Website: apple
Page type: billing-address
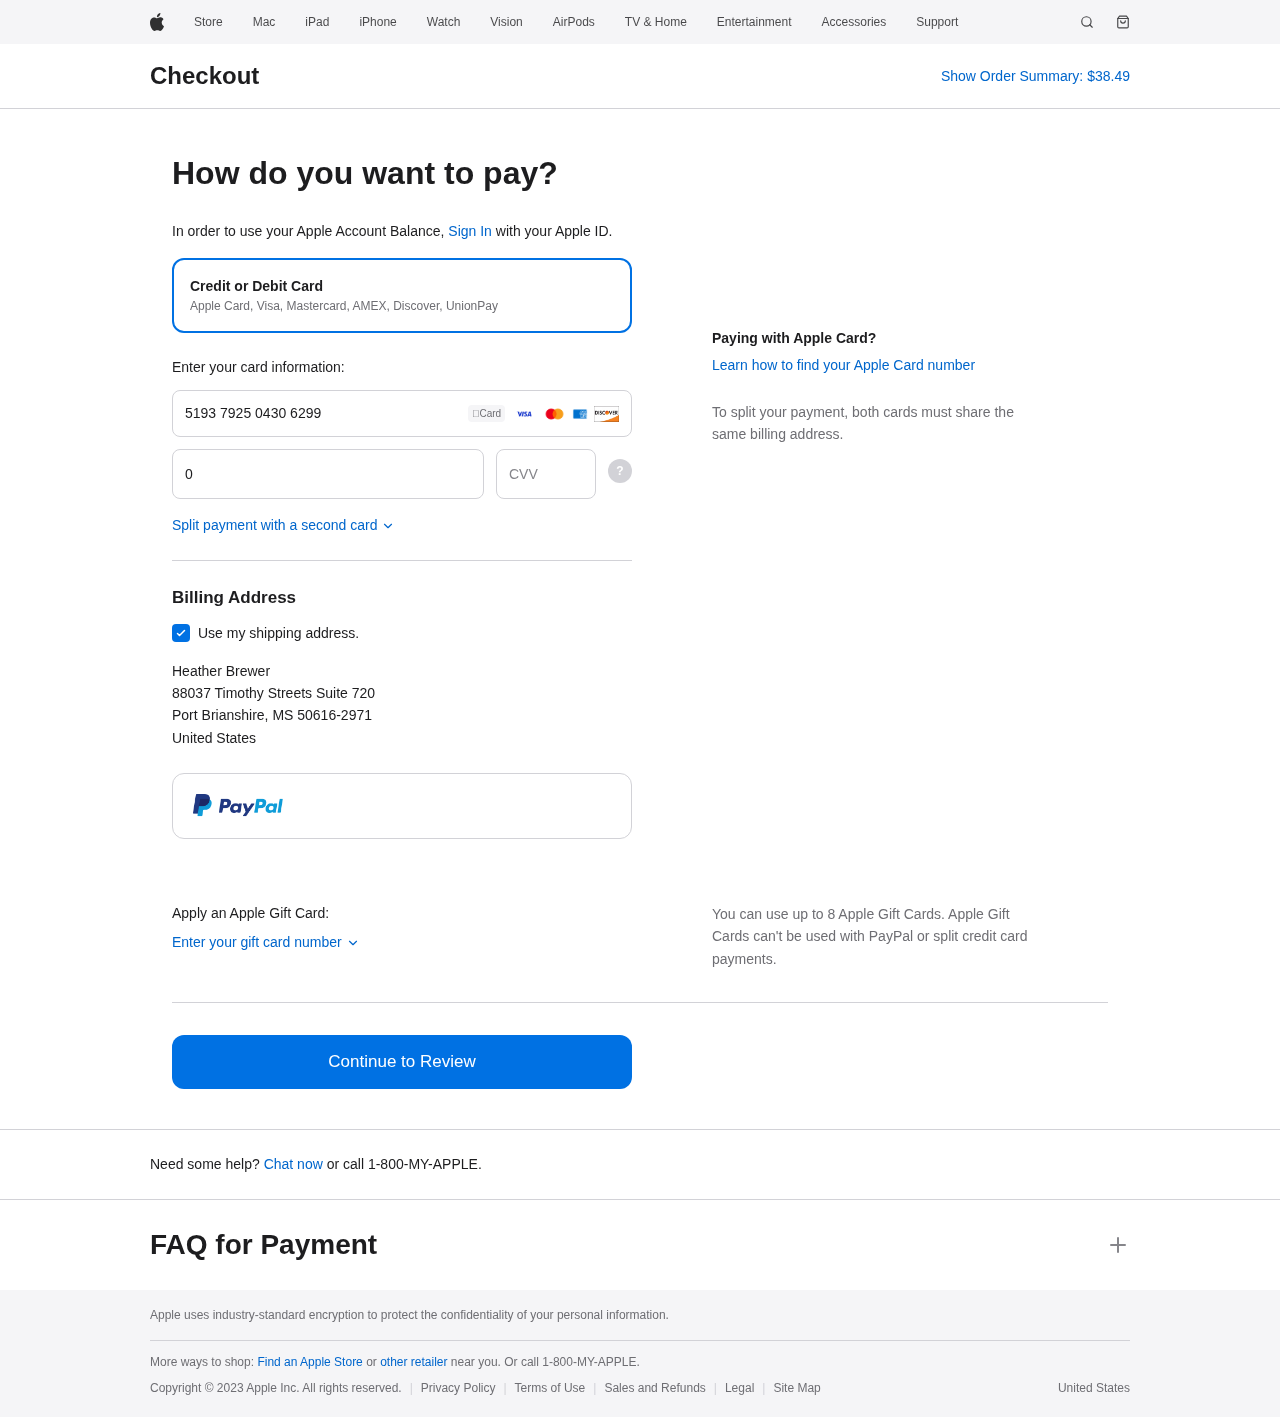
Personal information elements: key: PII_CARD_CVV
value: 484
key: PII_CARD_EXPIRY
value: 05/30
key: PII_CARD_NUMBER
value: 5193 7925 0430 6299
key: PII_CITY
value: Port Brianshire
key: PII_COUNTRY
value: United States
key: PII_FULLNAME
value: Heather Brewer
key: PII_POSTCODE_FULL
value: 50616-2971
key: PII_STATE_ABBR
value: MS
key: PII_STREET
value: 88037 Timothy Streets Suite 720
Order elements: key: ORDER_TOTAL
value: $38.49